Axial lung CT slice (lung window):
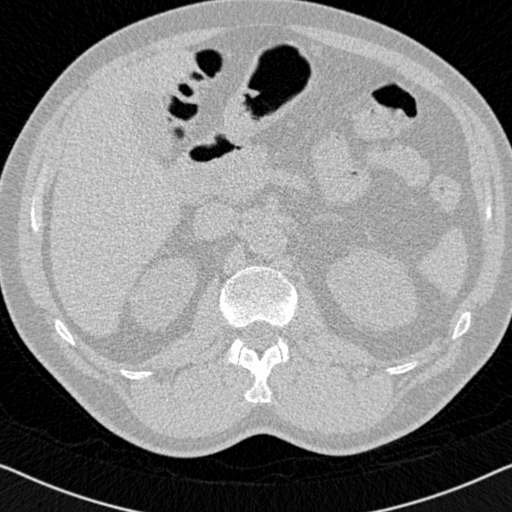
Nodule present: no